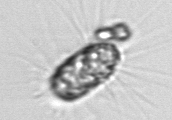
Label: Corethron_hystrix